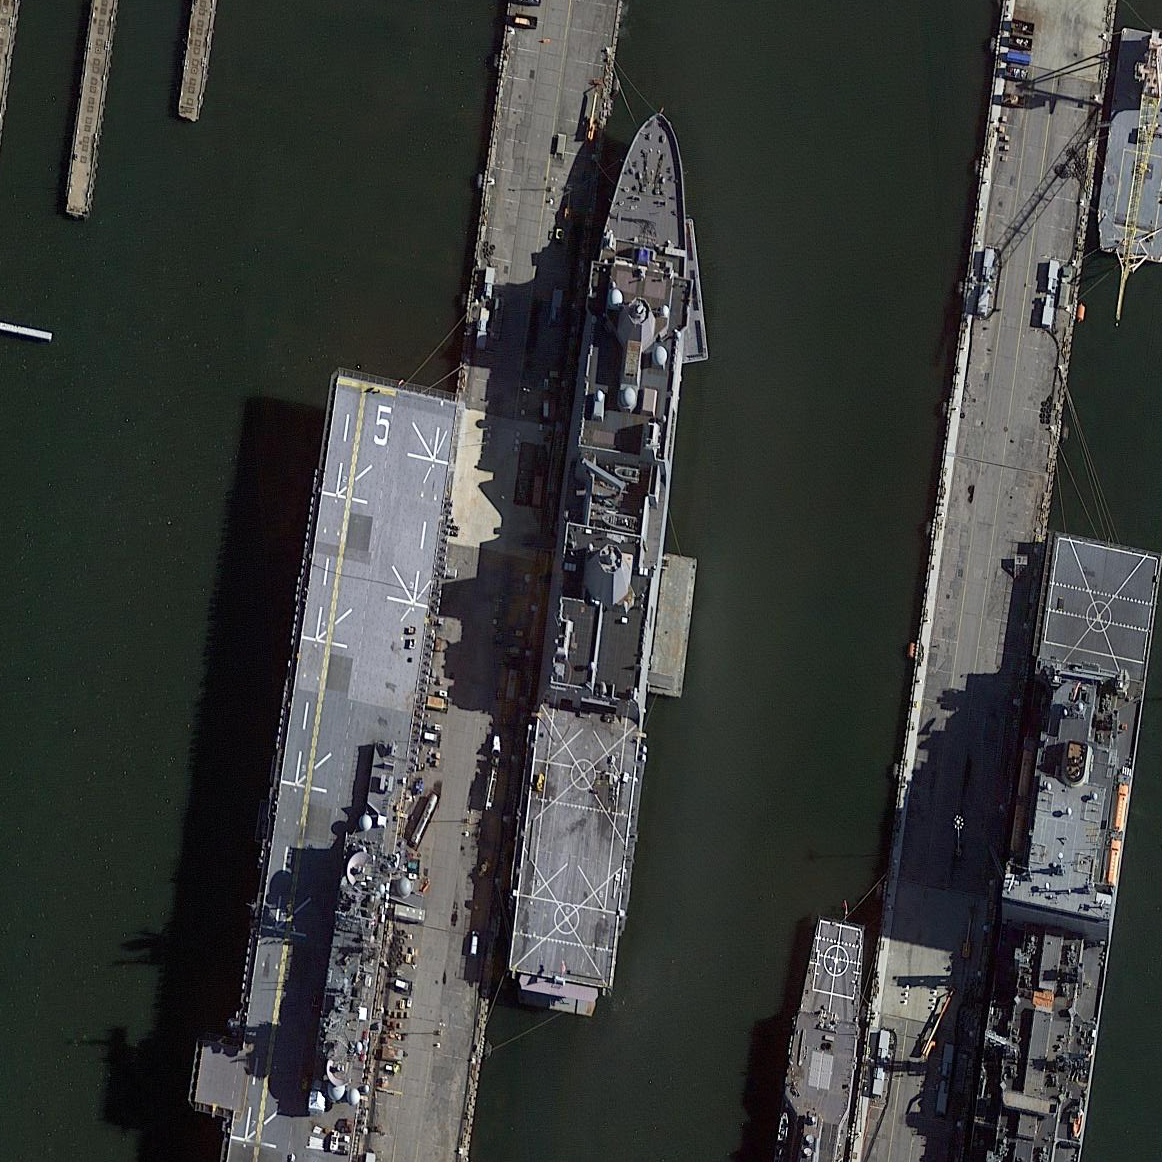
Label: combat